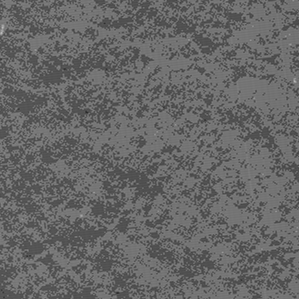
Label: frost